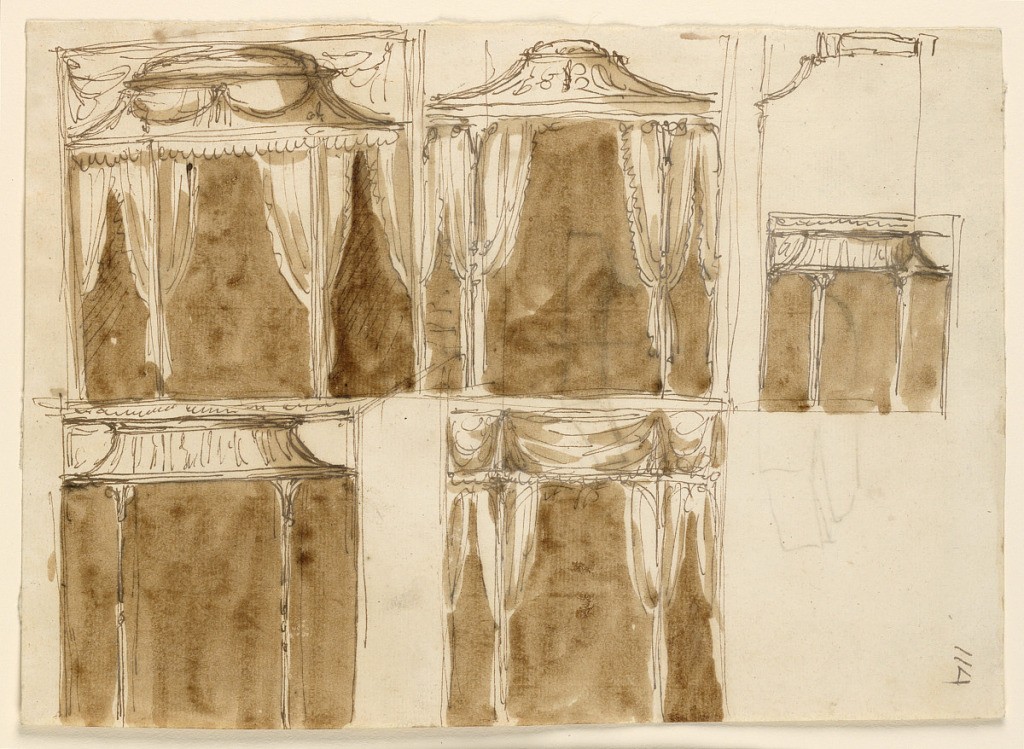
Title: Designs for Bedroom Alcoves
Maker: Giuseppe Barberi, Italian, 1746–1809
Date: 1790–1809
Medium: Pen and brown ink, brush and brown wash on off-white lined paper, lined
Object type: Drawing
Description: Upper row: at left, behind the vaulted roof of a tent is a part of a frieze. Two parts are the supports. Center: a tent, supported by two posts with capitals, with a low roof. At right, three rectangular openings, separated by columns. On top is a frieze with the roof of a tent in front; on a smaller scale the beginning of a sketch. Lower row, at left: three rectangular openings, the supports being posts with capitals. Center: a variation of the motif of the front of the alcove as in -1643. On verso: one below the other, are two sketches for bases of columns.